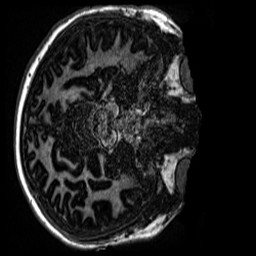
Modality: MP2RAGE
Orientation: axial
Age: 11
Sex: male
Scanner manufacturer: siemens
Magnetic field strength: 3 T
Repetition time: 4 s
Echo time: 0.00299 s